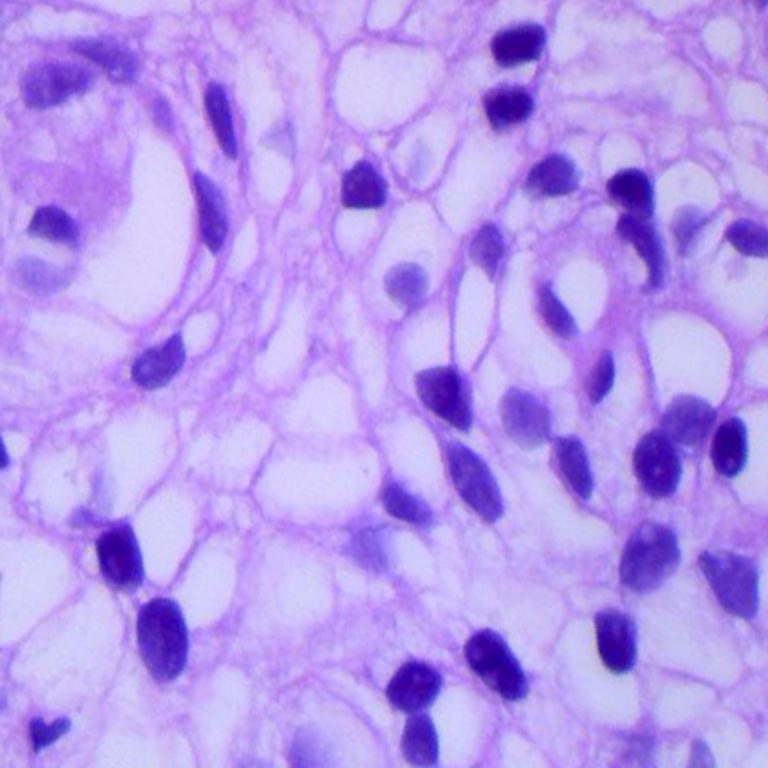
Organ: lung
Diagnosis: squamous carcinomas